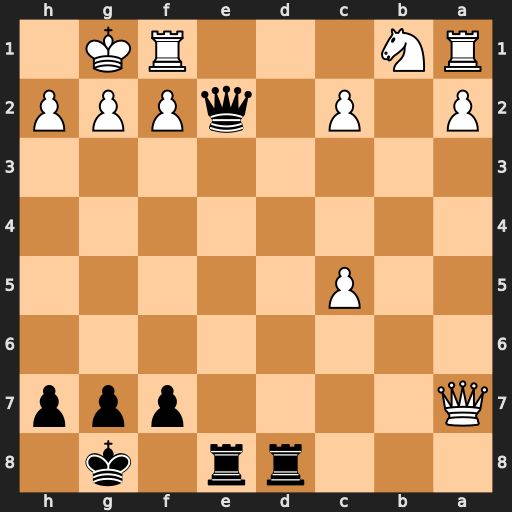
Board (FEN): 3rr1k1/Q4ppp/8/2P5/8/8/P1P1qPPP/RN3RK1
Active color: b
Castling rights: -
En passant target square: -
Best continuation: Qxf1+ Kxf1 Rd1#